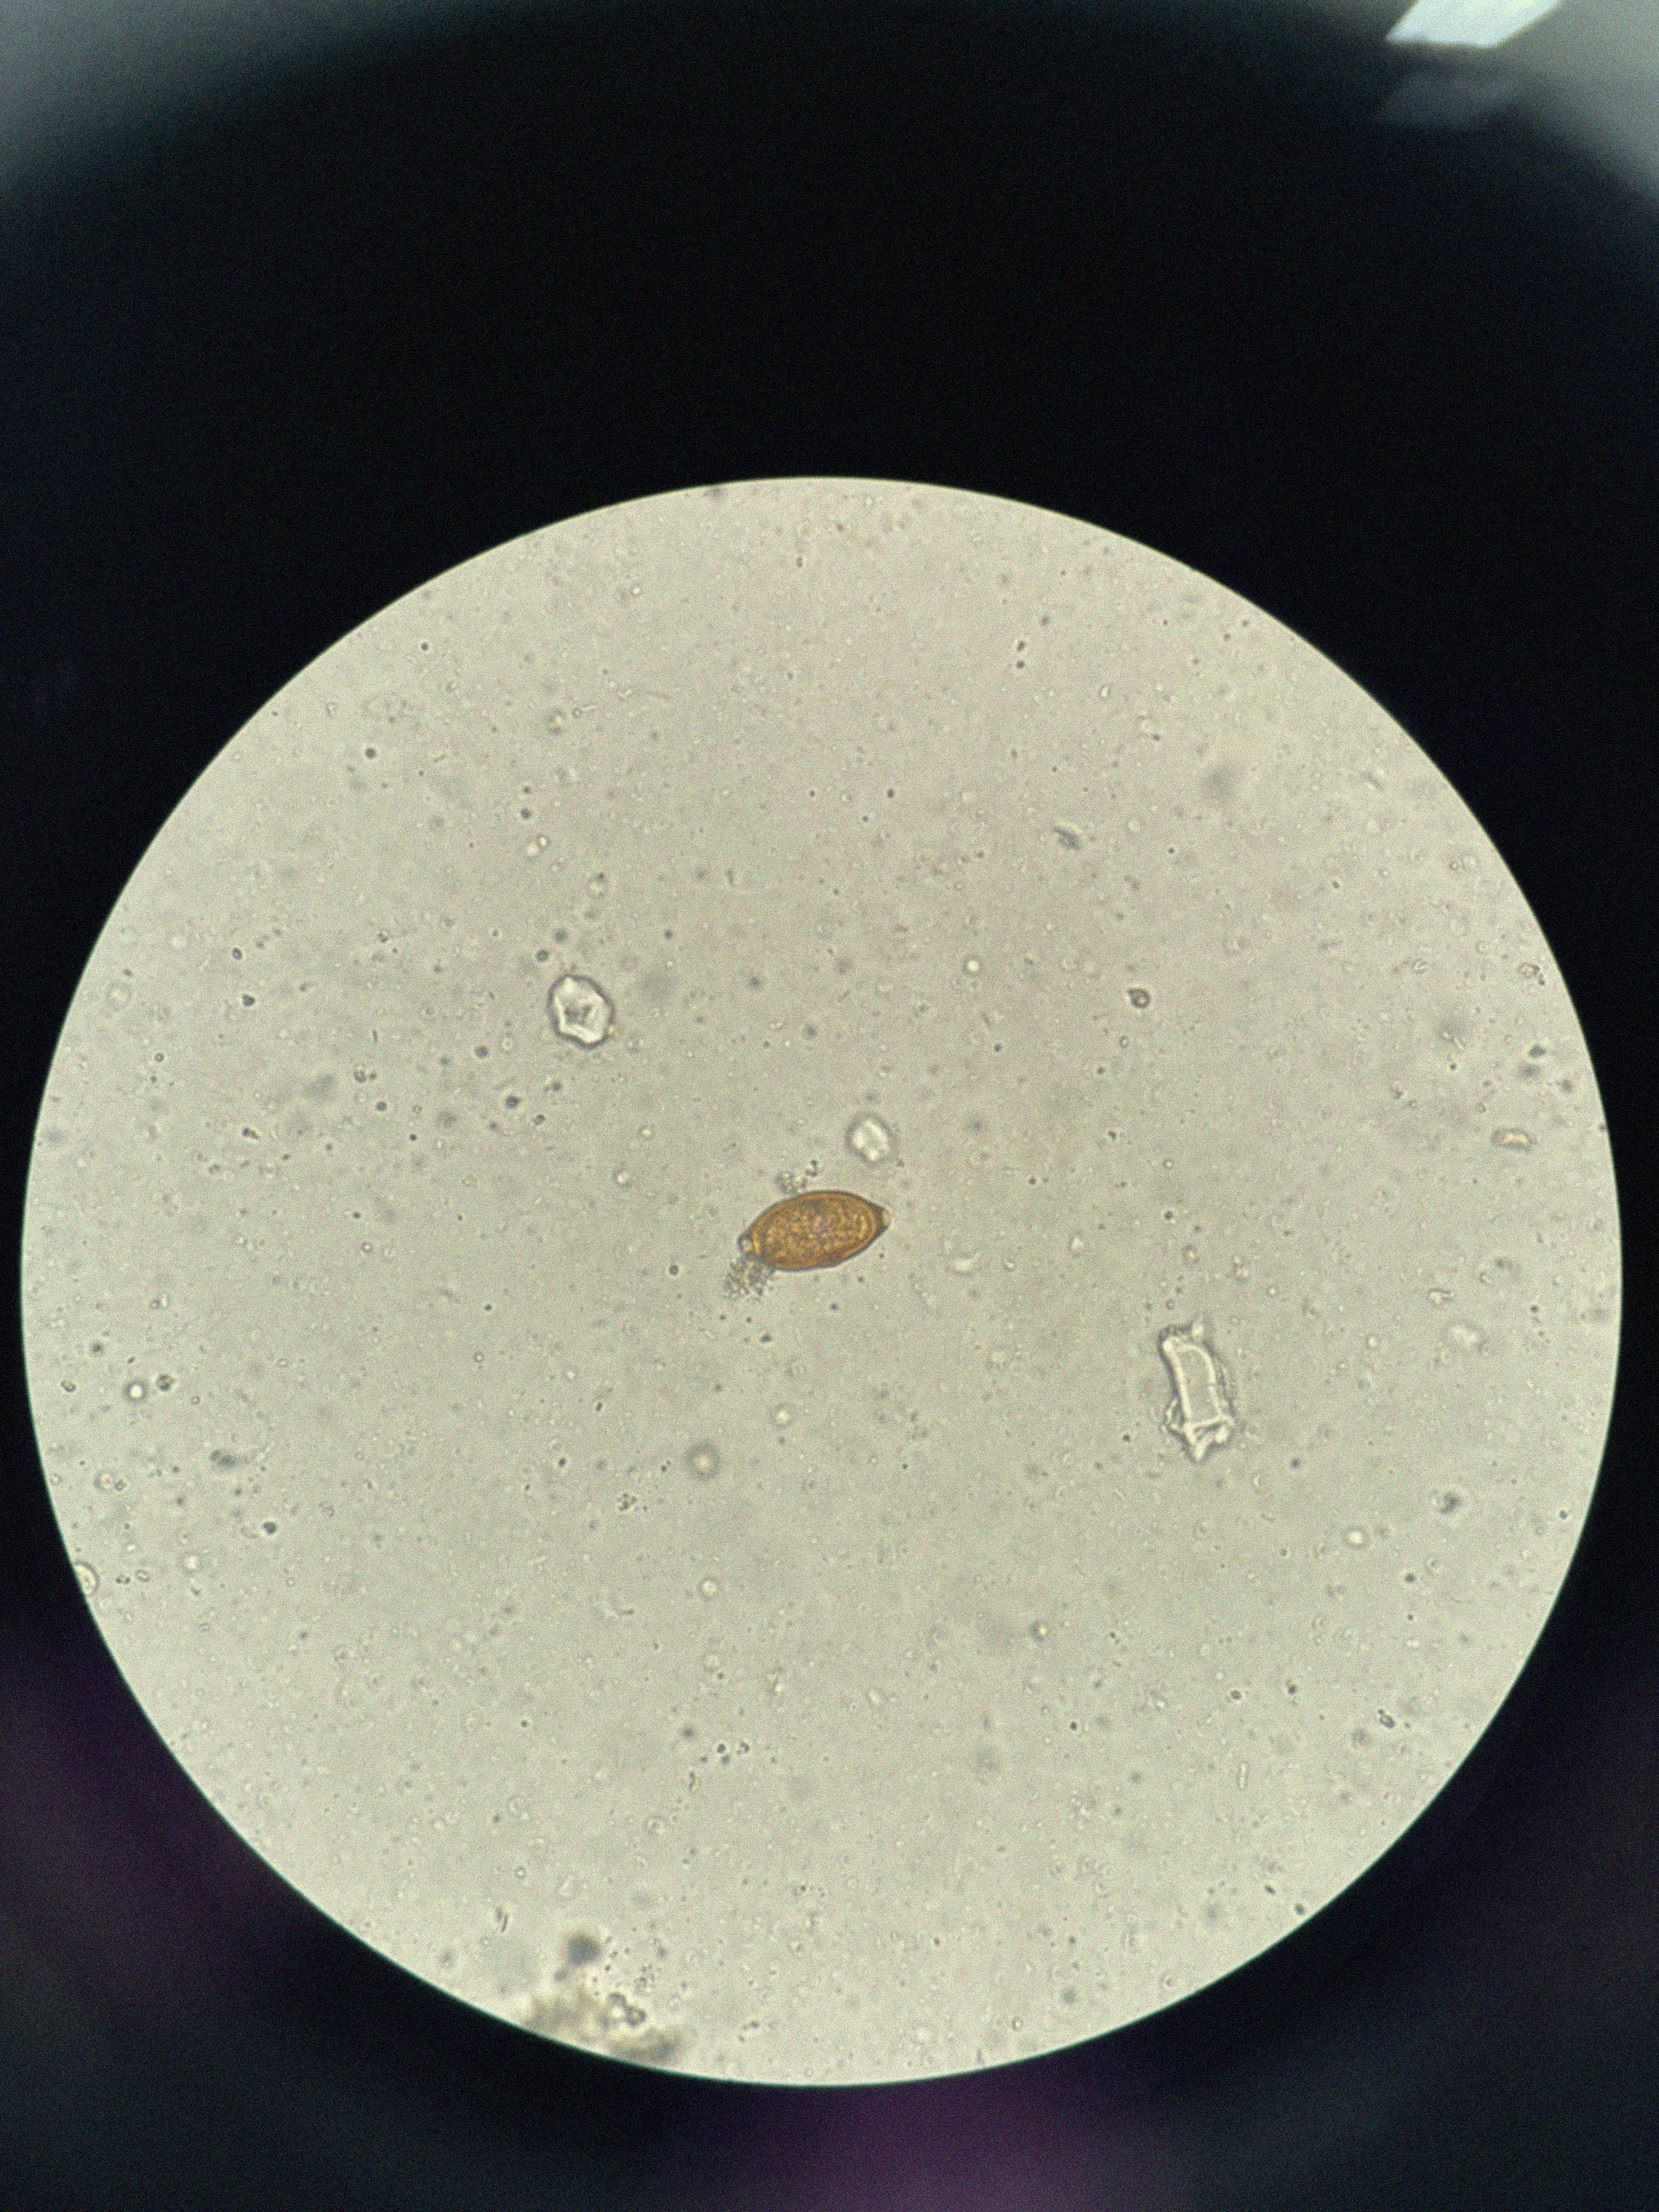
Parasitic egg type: Trichuris trichiura